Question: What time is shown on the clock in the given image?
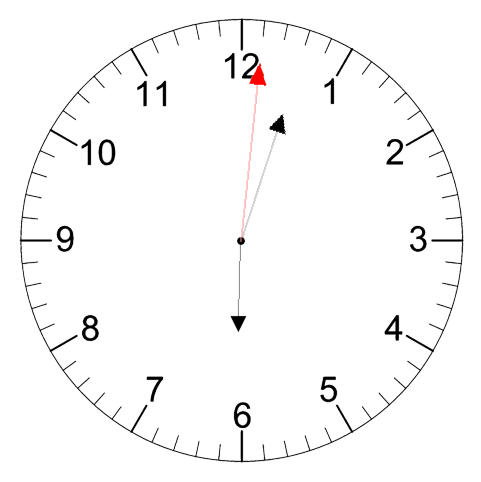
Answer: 06:03:01